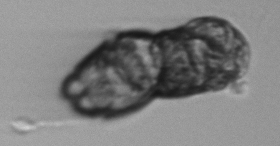
Label: Margalefidinium